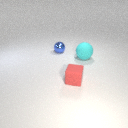
large cyan rubber sphere in front of small blue metal sphere